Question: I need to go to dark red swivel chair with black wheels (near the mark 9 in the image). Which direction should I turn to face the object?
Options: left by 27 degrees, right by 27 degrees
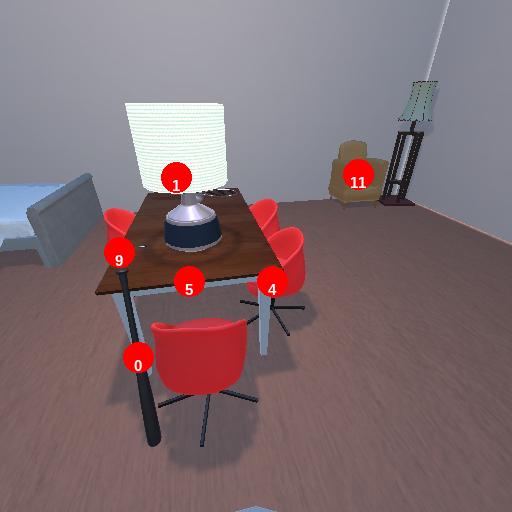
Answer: left by 27 degrees